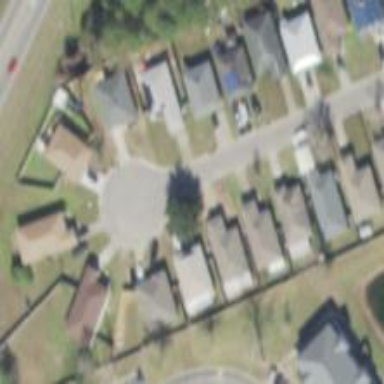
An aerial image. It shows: Driveway.